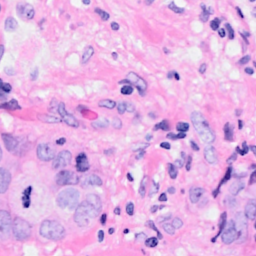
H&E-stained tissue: Breast